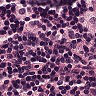
Metastatic tissue present: no